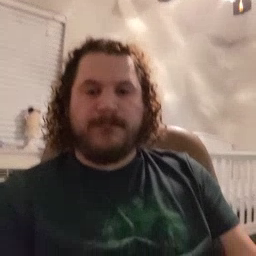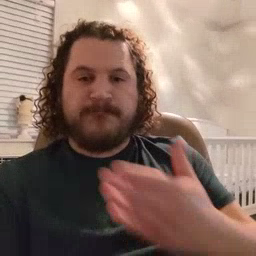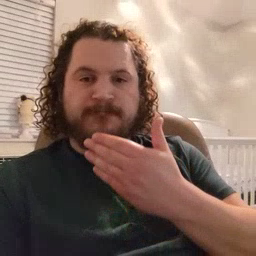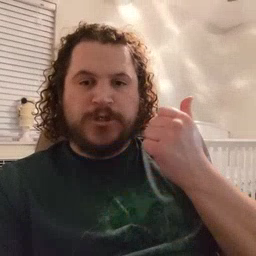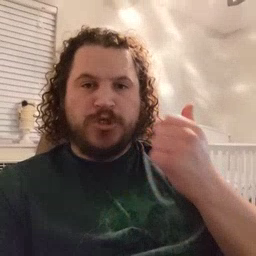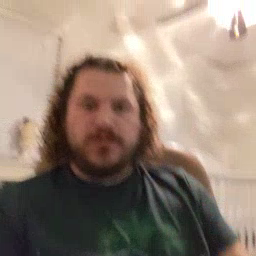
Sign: better